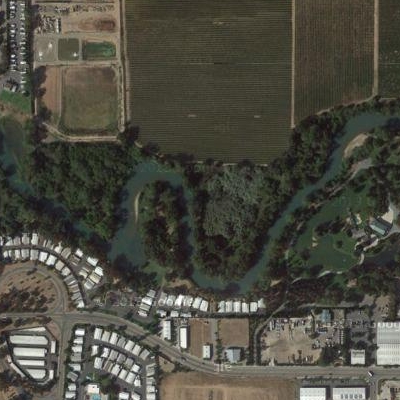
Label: RiverLake